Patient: sex M, age 73
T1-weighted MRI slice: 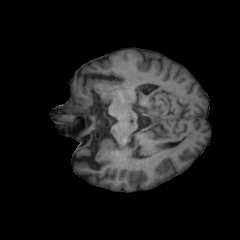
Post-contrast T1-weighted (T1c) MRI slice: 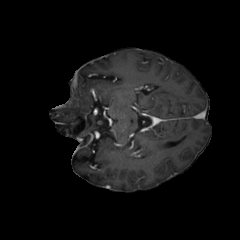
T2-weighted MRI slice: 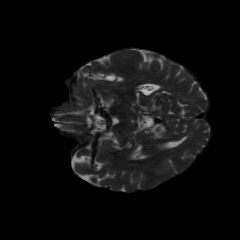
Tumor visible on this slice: no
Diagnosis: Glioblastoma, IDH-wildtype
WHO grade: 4